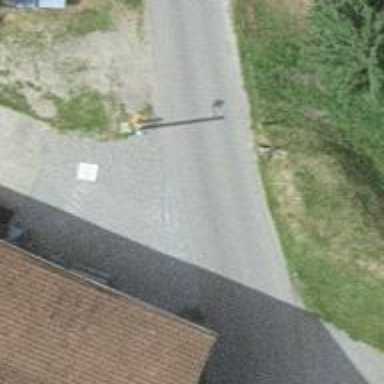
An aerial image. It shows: Pole with roof cover.